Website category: auto
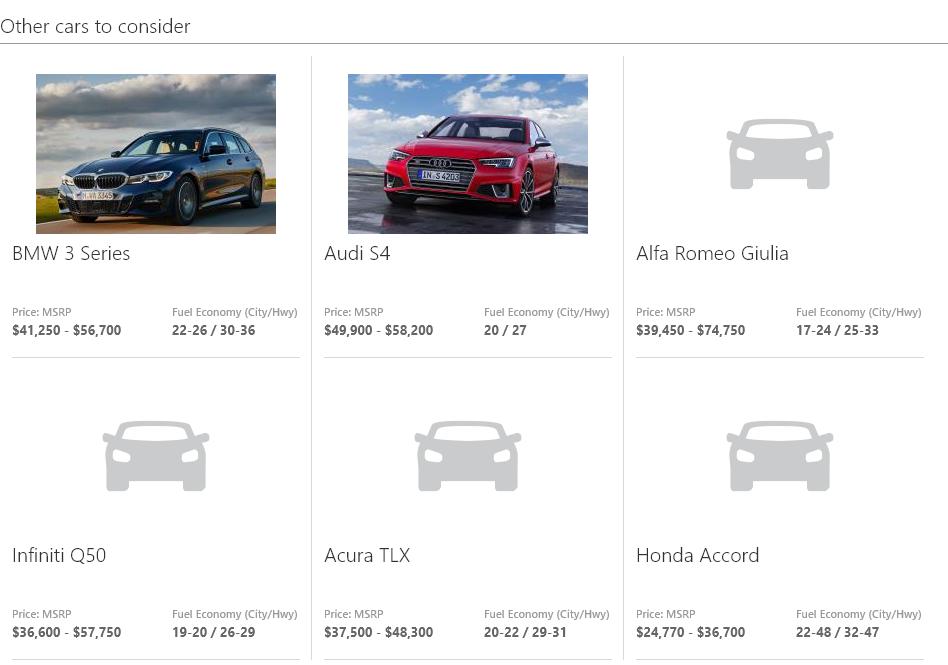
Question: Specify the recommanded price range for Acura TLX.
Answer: $37,500 - $48,300

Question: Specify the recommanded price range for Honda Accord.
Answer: $24,770 - $36,700

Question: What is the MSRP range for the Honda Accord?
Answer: $24,770 - $36,700

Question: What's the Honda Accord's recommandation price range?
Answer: $24,770 - $36,700

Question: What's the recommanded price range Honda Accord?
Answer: $24,770 - $36,700

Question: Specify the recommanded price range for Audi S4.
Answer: $49,900 - $58,200

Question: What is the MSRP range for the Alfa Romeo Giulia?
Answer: $39,450 - $74,750

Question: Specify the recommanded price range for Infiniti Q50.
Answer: $36,600 - $57,750

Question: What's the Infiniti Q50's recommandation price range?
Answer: $36,600 - $57,750

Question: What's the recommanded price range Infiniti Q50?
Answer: $36,600 - $57,750

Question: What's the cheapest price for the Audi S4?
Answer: $49,900

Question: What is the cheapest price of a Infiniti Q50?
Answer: $36,600

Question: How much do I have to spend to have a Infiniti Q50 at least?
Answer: $36,600

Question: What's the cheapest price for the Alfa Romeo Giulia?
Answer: $39,450

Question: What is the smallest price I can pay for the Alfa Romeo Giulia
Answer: $39,450

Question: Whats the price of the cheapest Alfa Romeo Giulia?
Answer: $39,450

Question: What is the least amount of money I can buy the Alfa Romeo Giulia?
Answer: $39,450

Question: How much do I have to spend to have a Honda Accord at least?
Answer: $24,770

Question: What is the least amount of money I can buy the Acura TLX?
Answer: $37,500

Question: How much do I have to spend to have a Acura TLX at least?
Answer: $37,500

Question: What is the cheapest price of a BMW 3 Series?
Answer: $41,250

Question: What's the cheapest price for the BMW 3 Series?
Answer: $41,250

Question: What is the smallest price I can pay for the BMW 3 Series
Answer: $41,250

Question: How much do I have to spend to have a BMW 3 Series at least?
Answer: $41,250

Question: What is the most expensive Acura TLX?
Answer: $48,300

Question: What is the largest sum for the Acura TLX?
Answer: $48,300

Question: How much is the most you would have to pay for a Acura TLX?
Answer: $48,300

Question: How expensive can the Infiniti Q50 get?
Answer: $57,750

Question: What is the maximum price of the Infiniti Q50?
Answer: $57,750

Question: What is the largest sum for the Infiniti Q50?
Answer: $57,750

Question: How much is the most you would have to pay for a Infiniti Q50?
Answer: $57,750

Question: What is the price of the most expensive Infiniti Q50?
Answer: $57,750

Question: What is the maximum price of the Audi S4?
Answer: $58,200

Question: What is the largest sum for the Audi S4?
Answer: $58,200

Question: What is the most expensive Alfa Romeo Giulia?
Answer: $74,750

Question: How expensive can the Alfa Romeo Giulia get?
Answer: $74,750

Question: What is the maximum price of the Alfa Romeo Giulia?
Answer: $74,750

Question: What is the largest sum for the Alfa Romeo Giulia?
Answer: $74,750

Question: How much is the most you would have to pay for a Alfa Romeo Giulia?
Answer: $74,750

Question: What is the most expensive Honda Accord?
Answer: $36,700

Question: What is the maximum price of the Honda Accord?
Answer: $36,700

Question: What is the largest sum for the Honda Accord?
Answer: $36,700

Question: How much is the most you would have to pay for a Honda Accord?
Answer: $36,700

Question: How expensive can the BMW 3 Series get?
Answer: $56,700

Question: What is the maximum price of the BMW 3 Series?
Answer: $56,700

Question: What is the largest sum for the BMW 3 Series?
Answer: $56,700

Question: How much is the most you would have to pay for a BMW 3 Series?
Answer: $56,700

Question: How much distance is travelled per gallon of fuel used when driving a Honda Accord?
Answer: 22-48 / 32-47

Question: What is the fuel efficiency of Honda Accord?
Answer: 22-48 / 32-47

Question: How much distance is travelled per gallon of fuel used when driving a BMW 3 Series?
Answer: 22-26 / 30-36

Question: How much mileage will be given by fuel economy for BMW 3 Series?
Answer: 22-26 / 30-36

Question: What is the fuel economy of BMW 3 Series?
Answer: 22-26 / 30-36

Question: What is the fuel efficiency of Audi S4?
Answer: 20 / 27

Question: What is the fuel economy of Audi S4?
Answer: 20 / 27

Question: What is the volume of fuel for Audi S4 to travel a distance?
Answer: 20 / 27

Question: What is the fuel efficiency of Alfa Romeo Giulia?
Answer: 17-24 / 25-33

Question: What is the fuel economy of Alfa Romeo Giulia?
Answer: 17-24 / 25-33

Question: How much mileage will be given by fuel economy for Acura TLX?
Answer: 20-22 / 29-31

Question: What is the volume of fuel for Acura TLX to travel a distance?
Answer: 20-22 / 29-31

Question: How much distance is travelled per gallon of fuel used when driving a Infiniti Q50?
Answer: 19-20 / 26-29

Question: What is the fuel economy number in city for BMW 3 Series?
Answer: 22-26

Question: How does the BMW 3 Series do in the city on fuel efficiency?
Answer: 22-26

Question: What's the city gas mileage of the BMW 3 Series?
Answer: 22-26

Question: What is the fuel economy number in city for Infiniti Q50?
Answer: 19-20